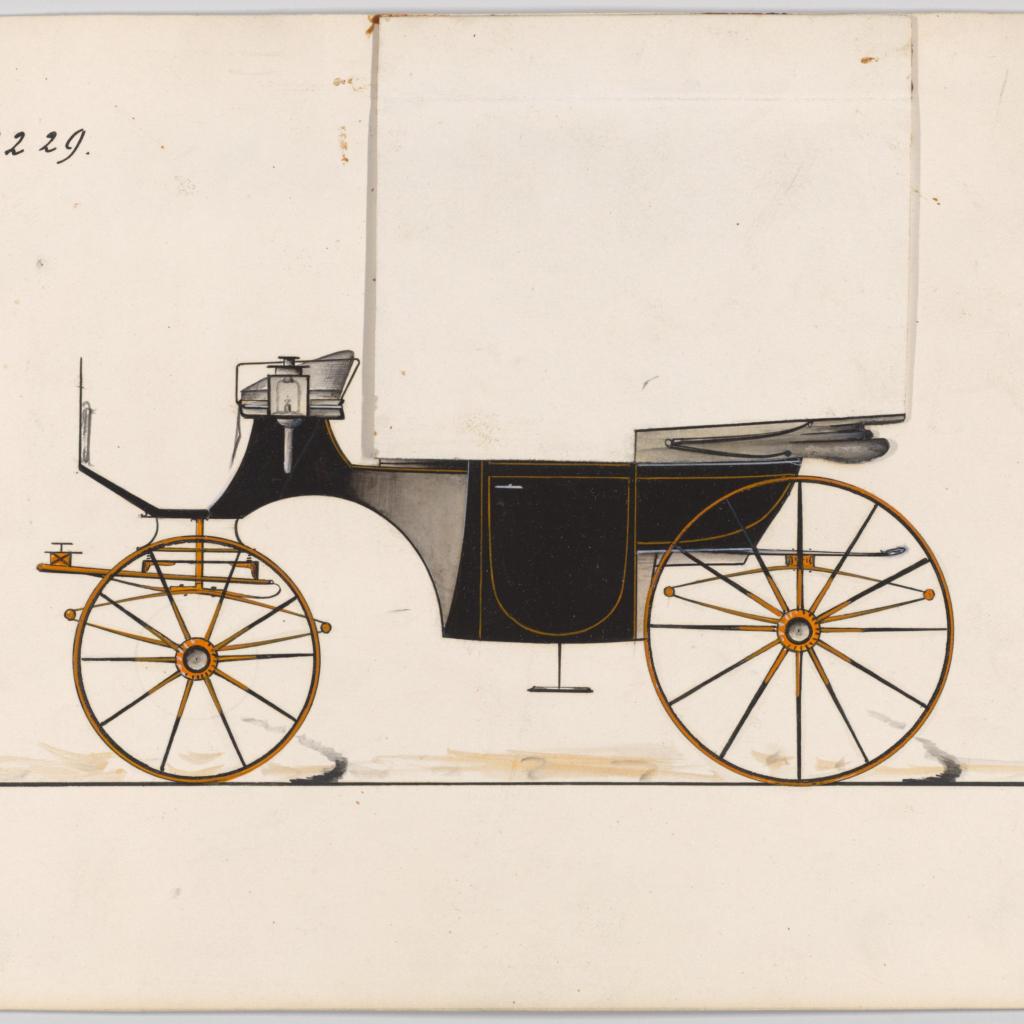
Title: Design for Landaulet, no. 3229
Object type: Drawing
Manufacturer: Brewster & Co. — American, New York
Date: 1876
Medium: Pen and black ink, watercolor and gouache with gum arabic
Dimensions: Sheet: 6 5/16 x 9 1/8 in. (16 x 23.2 cm)
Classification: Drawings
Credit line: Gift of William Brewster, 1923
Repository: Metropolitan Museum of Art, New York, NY